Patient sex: M
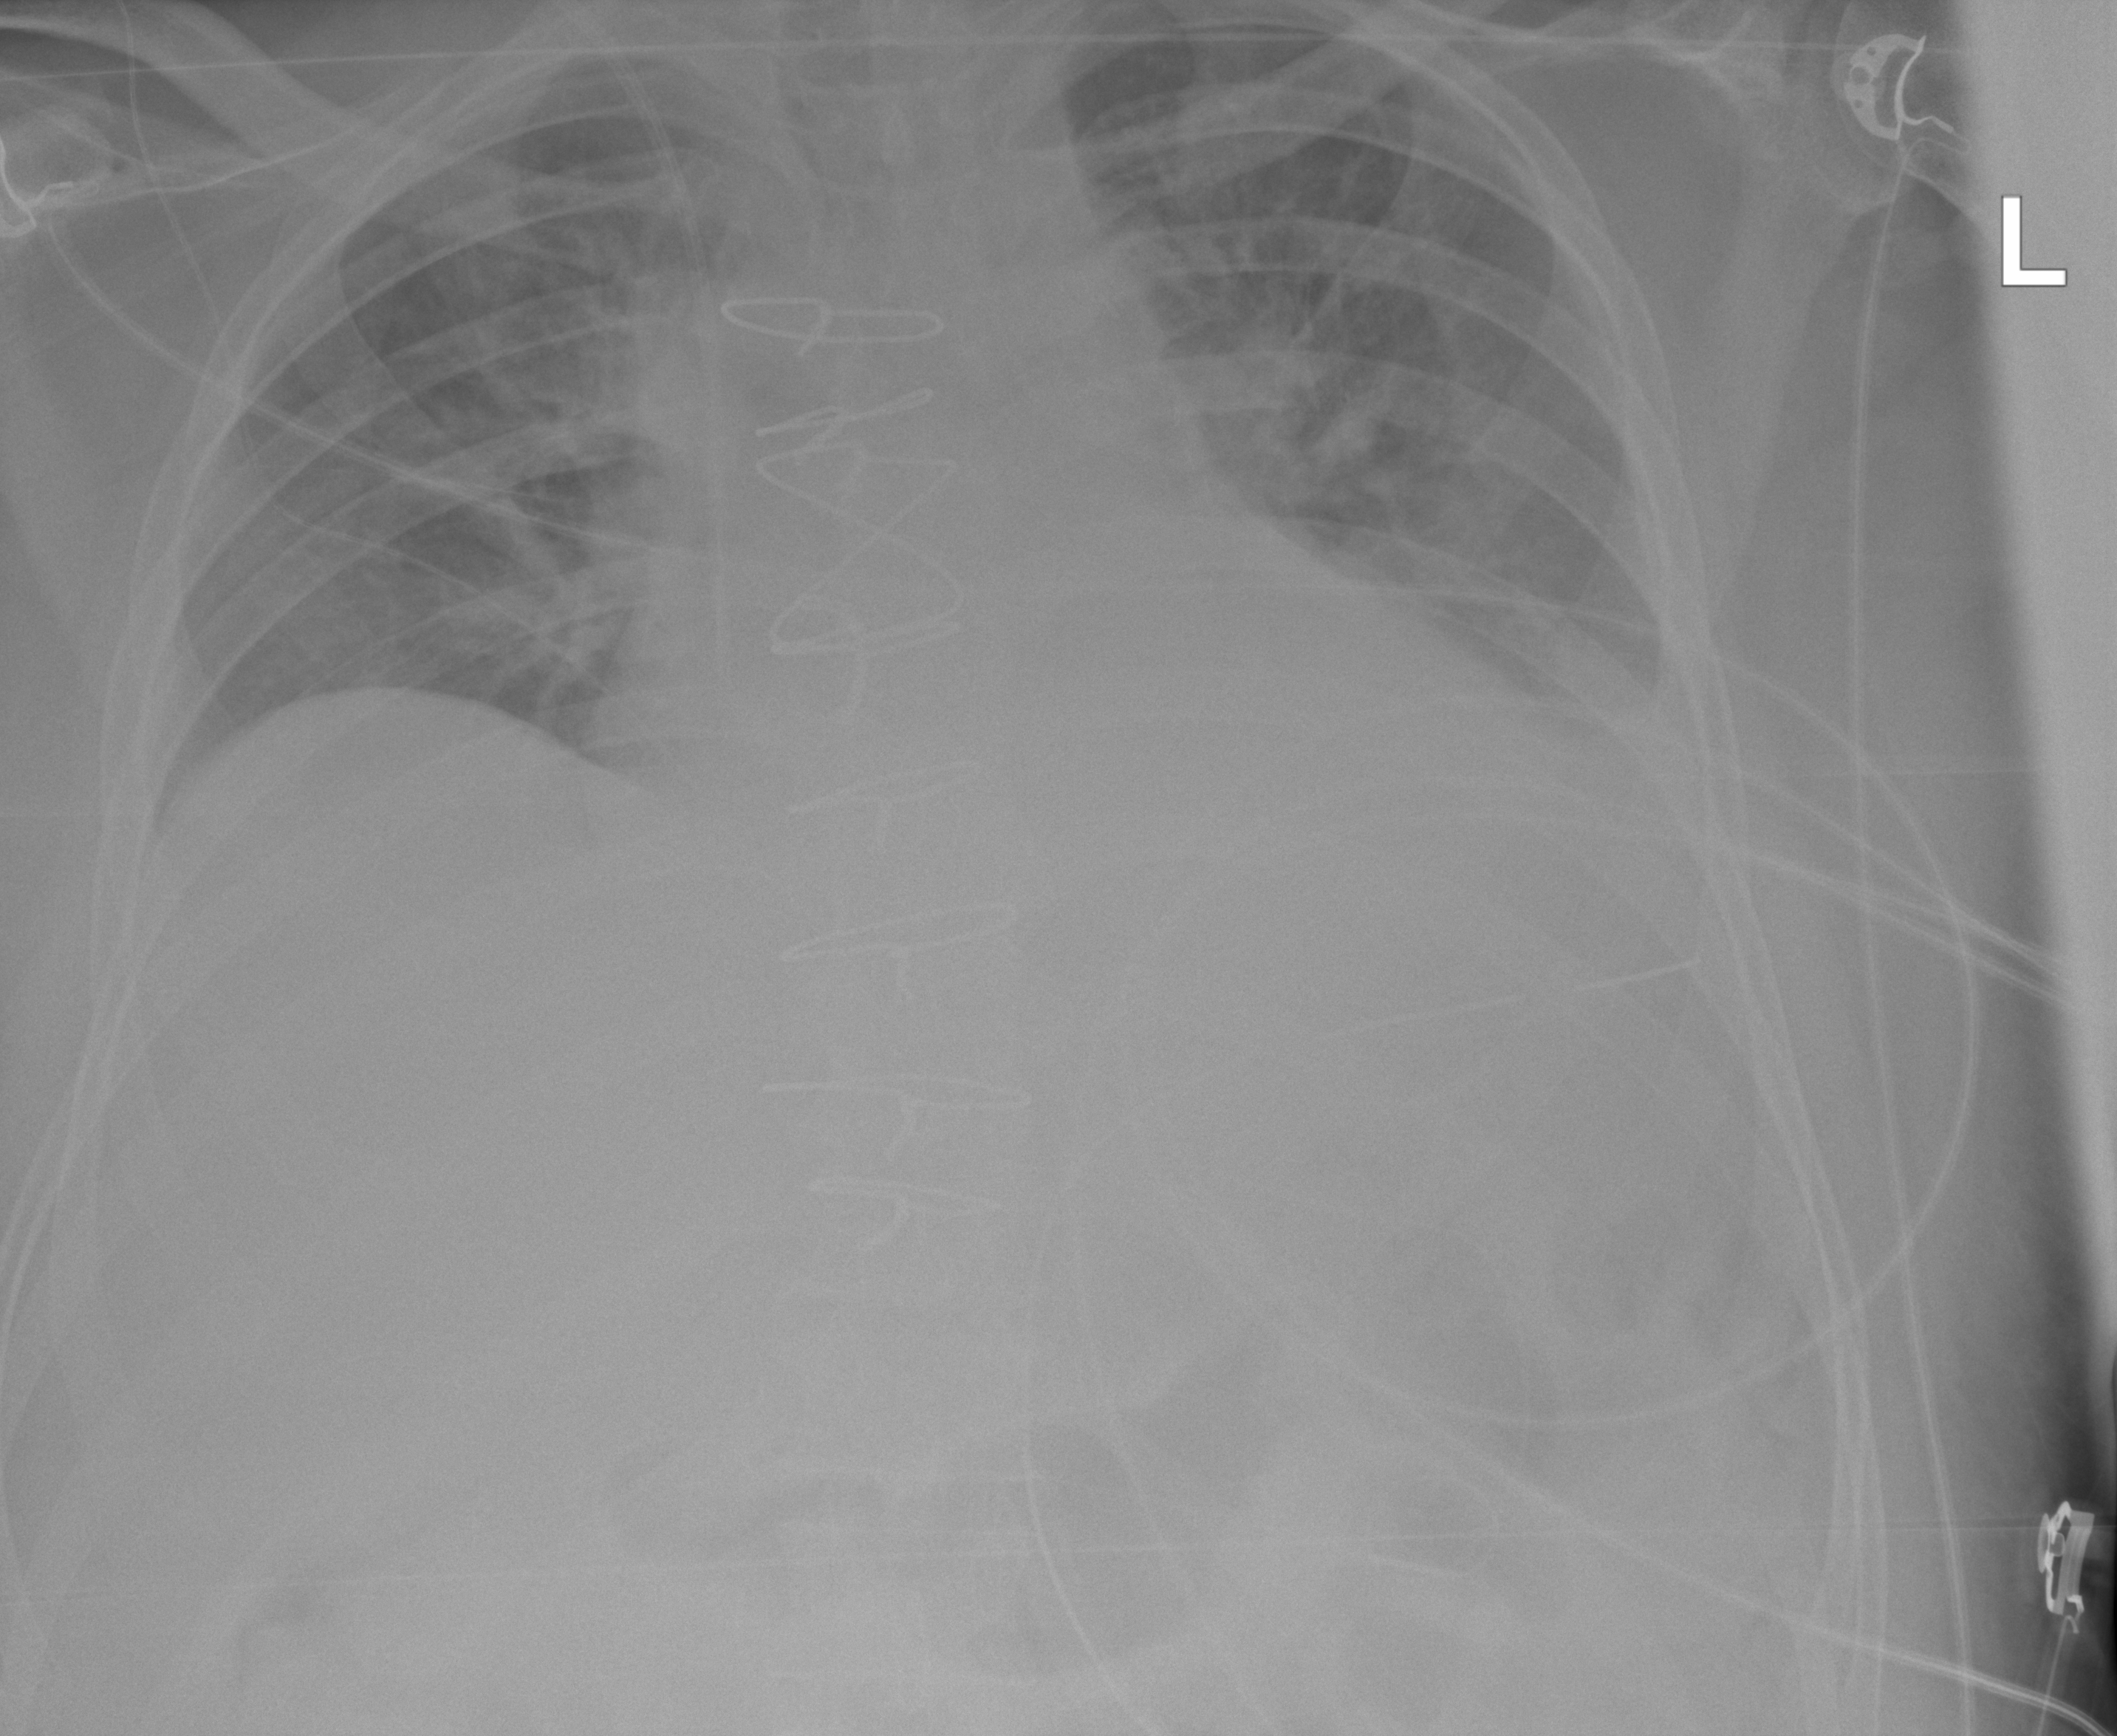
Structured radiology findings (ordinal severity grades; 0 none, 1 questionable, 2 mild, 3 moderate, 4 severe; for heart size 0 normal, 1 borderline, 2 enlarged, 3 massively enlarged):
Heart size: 2
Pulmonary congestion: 2
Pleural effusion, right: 0
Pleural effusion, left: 2
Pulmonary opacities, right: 0
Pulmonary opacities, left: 0
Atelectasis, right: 2
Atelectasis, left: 2